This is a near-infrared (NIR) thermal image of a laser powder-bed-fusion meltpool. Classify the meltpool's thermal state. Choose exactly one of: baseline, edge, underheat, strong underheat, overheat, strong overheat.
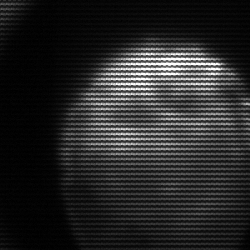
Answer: edge